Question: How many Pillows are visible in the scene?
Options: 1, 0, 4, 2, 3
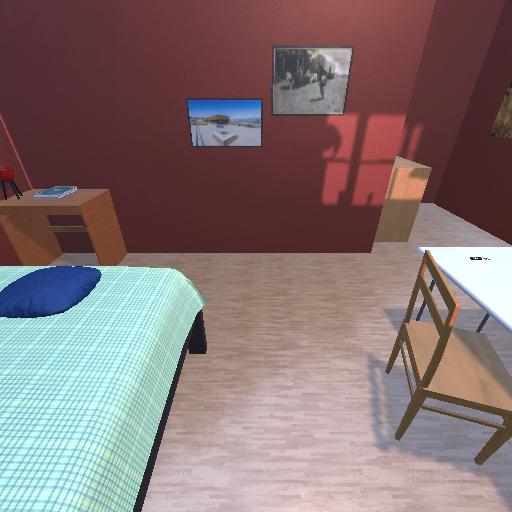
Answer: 1